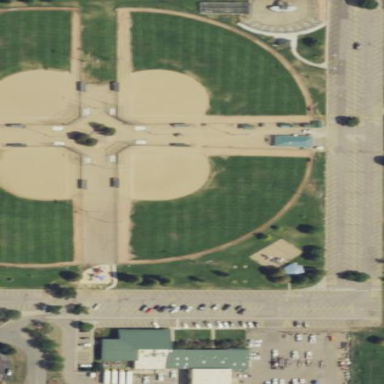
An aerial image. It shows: Softball pitch for leisure sports.